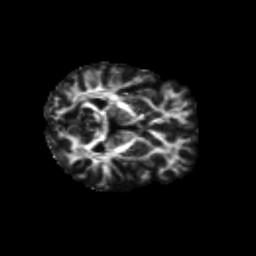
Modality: FA
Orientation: axial
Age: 61
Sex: female
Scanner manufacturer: siemens
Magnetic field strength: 3 T
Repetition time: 4.71 s
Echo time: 0.0906 s